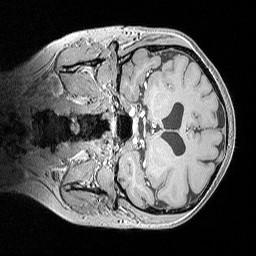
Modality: MP2RAGE
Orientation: coronal
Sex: female
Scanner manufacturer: siemens
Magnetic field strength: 3 T
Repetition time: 5 s
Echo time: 0.00292 s